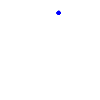
Particle: pion